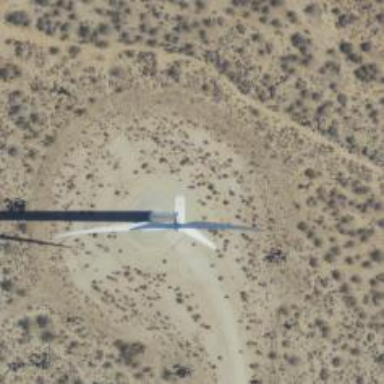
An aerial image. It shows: Wind generator with horizontal axis. The generator is wind turbine.